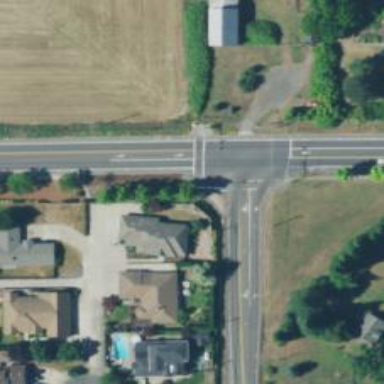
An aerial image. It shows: Tertiary road with asphalt surface and sidewalk on the left side.